Interaction volume radius: 10 \u00c5
Interaction volume height: 20 \u00c5
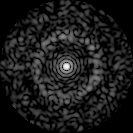
Disorder parameter: 0.8279